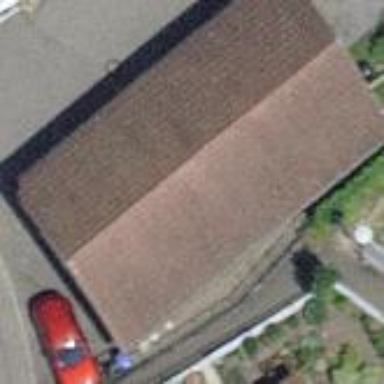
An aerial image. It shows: Group of garages.